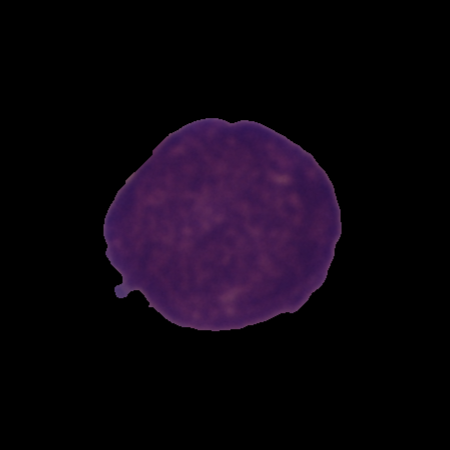
Label: cancer